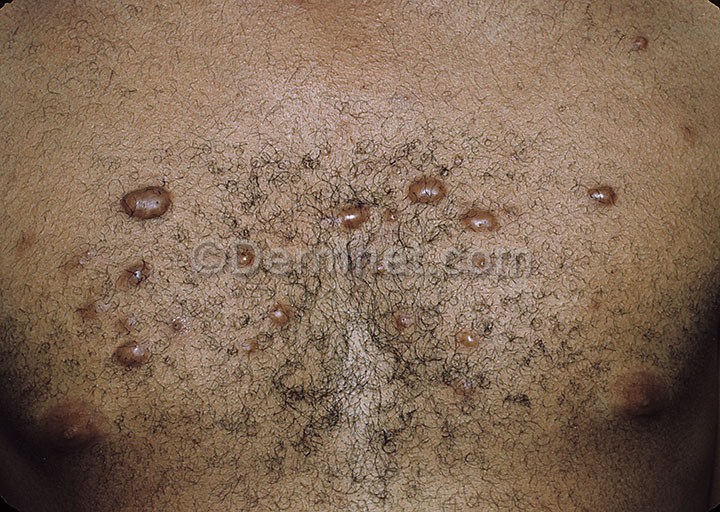
Disease: Seborrheic Keratoses and other Benign Tumors